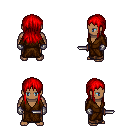
a pixel art fantasy rpg character, male body template, human, dark skin, brown robe, robe skirt, red unkempt hairstyle, metal gloves, dagger, four views (front, back, left, right), 2x2 character sprite sheet, small pixel art, hard edges, no anti-aliasing